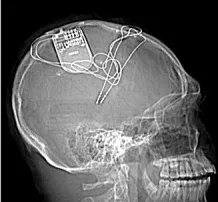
Bilateral RNS CMN implantation. (B) Post-implant x-ray of RNS system.
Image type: radiology (x_ray)